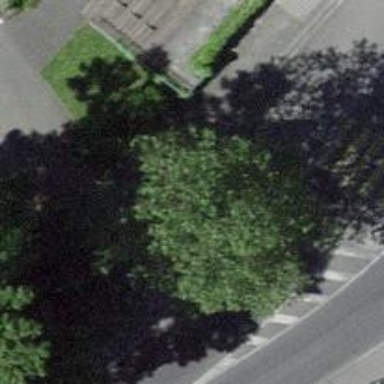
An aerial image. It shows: Bus stop with platform for public transport.